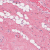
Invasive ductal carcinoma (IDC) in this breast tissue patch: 0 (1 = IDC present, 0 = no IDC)